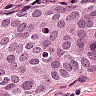
Metastatic tissue present: yes